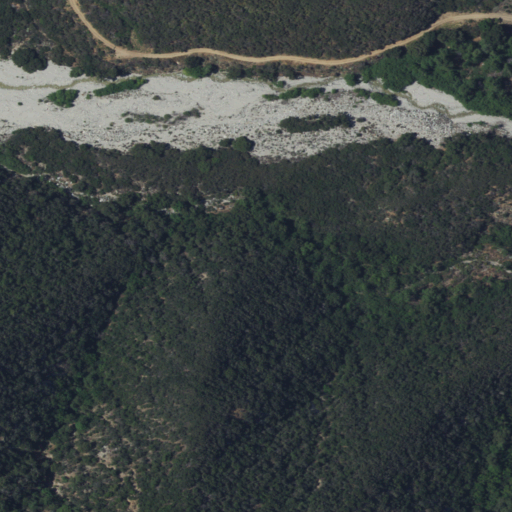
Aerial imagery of valley in California named Cow Canyon containing shrub, woody wetlands, evergreen forest, open development, mixed forest, and herbaceous wetlands